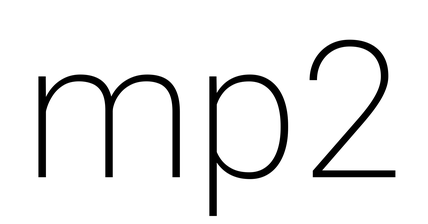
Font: Roboto_ExtraLight